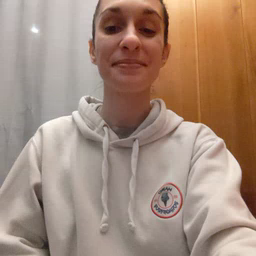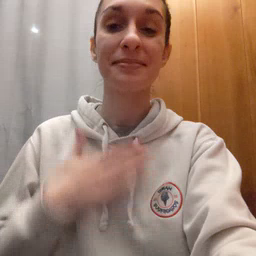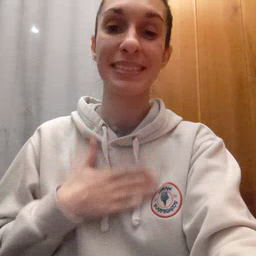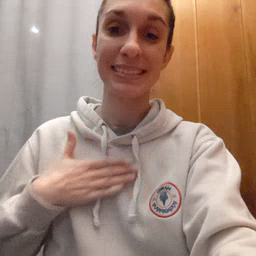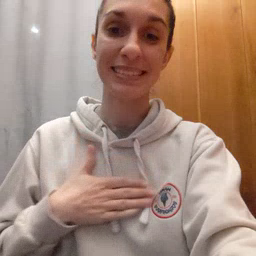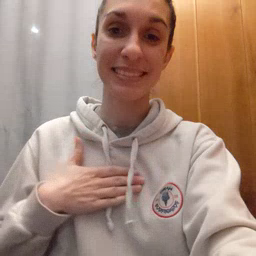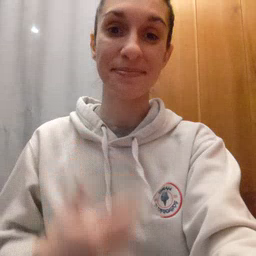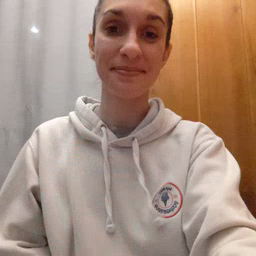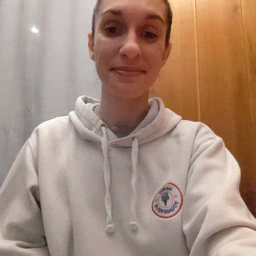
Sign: please